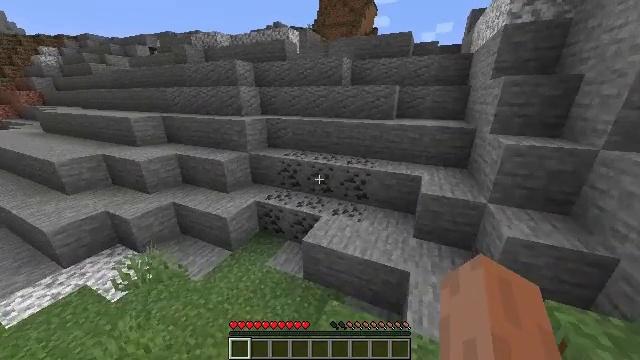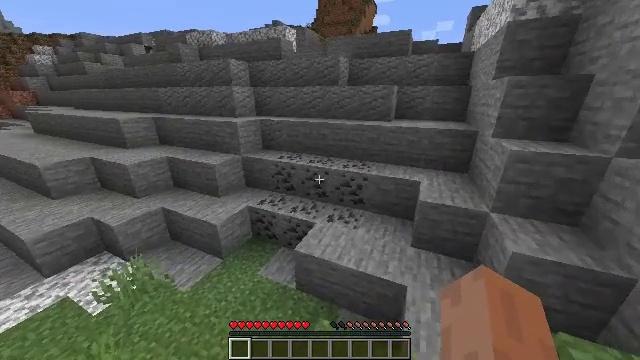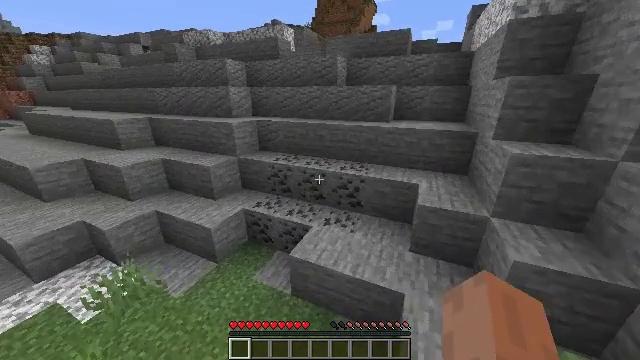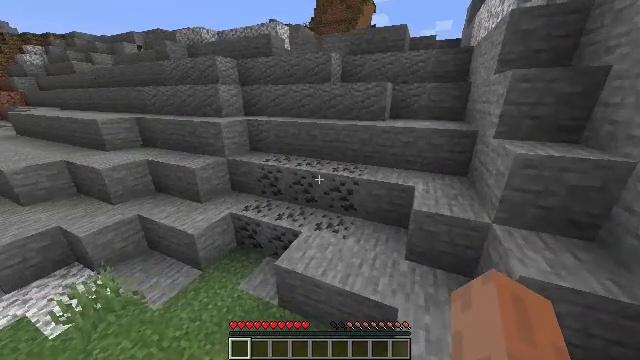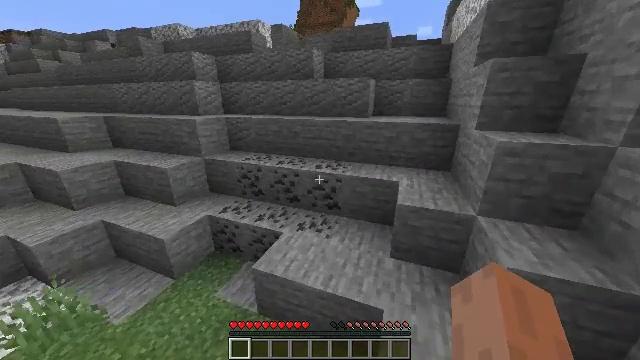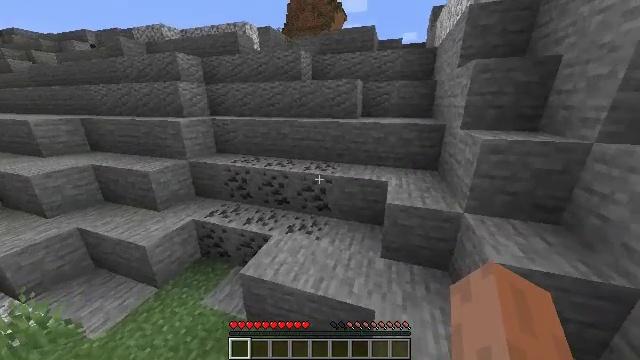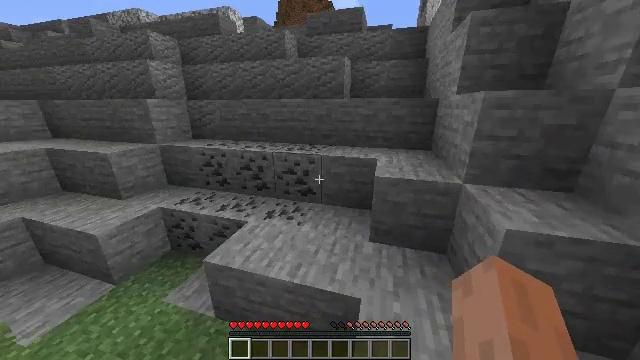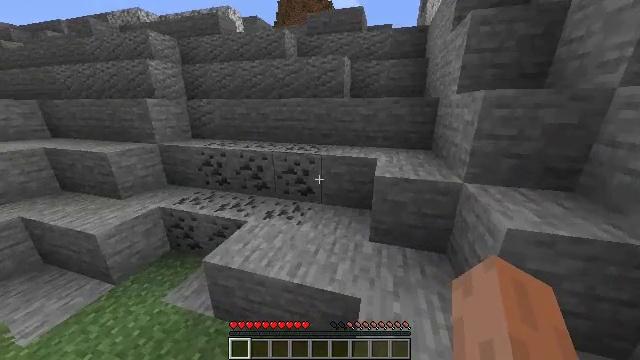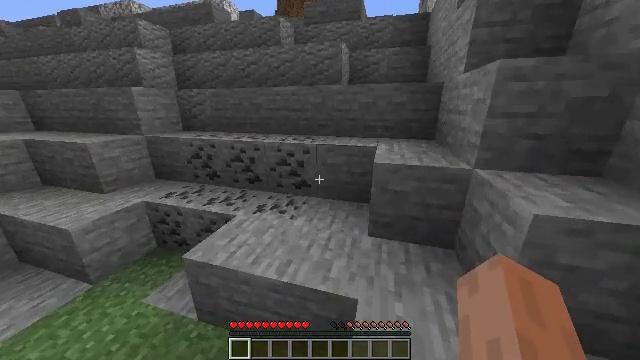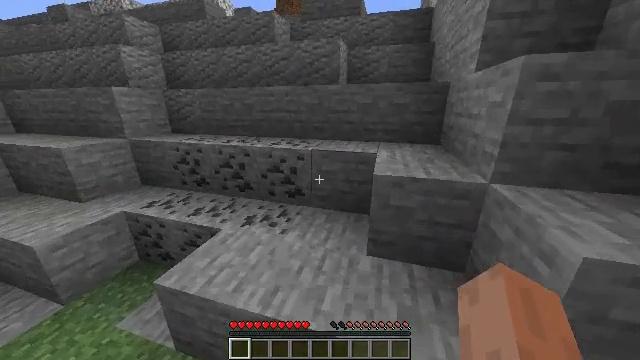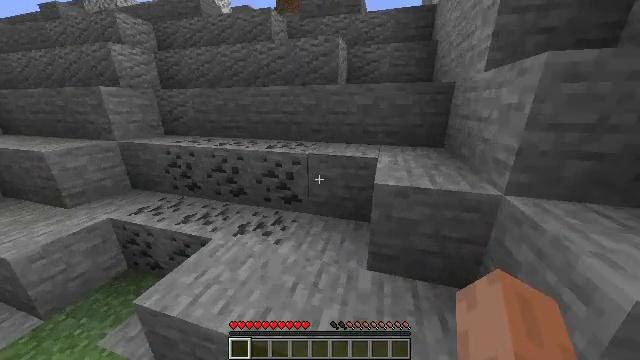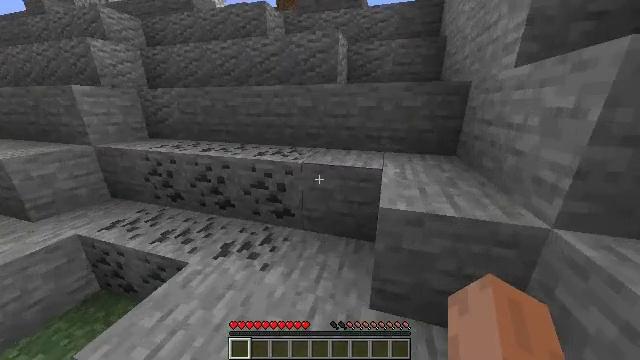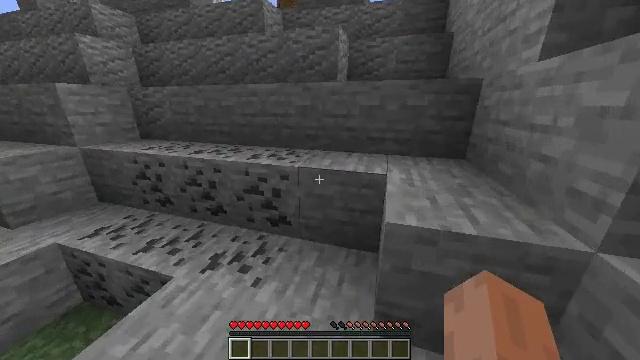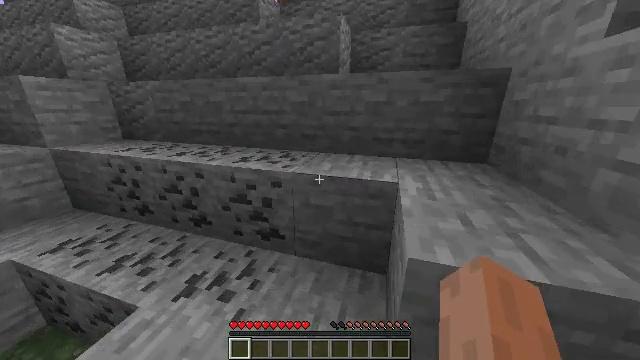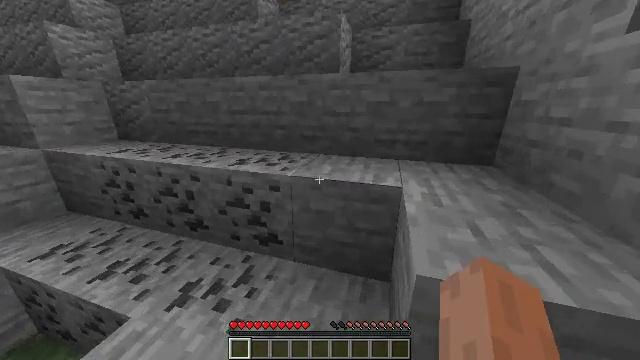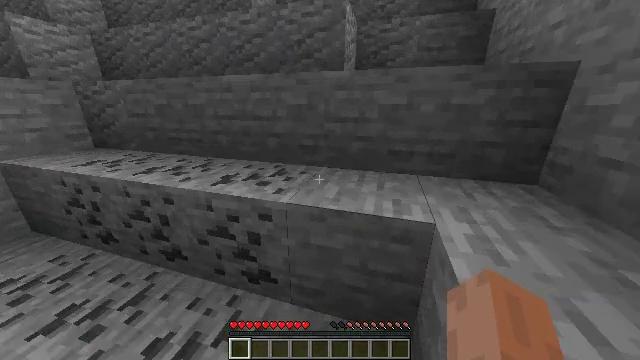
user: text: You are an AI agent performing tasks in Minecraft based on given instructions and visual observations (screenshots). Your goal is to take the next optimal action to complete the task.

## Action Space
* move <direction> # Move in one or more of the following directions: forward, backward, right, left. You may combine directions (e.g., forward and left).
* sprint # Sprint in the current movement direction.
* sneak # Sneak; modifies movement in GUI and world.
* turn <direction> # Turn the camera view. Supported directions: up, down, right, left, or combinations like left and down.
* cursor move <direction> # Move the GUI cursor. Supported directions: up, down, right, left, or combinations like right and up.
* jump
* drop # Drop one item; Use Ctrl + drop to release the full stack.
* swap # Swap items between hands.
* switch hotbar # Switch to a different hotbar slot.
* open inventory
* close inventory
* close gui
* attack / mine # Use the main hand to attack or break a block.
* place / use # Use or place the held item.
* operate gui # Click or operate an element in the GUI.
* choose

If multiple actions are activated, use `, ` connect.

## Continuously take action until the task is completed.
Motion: motion action
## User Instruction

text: Pick the peony from the grass.
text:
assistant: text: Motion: move forward and move right, sprint
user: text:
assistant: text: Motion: move forward and move right, sprint
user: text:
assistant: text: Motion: move forward and move right, sprint
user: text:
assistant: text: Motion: move forward and move right, sprint, turn right
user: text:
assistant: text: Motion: move forward and move right, sprint, turn right
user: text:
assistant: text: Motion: move forward, sprint, turn right
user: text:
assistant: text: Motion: move forward, sprint
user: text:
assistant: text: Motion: move forward, sprint
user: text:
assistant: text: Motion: move forward, sprint
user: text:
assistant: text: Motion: move forward, sprint
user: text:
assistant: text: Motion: move forward, sprint
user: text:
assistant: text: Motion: move forward, sprint
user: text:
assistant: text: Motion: move forward, sprint
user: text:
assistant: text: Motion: move forward, sprint
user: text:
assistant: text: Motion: move forward, sprint
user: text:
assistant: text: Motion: move forward, sprint
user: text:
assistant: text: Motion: move forward, sprint
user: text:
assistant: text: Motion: move forward, sprint
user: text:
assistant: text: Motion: move forward, sprint, jump
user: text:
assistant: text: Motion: move forward, sprint, jump
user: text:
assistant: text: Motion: move forward, sprint, jump
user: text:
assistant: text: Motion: move forward, sprint, jump
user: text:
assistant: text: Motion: move forward, sprint, jump
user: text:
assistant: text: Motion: move forward, sprint, jump
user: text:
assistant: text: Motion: move forward, sprint
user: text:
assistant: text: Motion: move forward, sprint, turn up
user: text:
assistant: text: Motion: move forward, sprint, turn up
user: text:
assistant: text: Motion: move forward, sprint, turn up, jump
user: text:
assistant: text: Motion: move forward, sprint, turn up, jump
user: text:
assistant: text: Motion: move forward, sprint, turn up, jump